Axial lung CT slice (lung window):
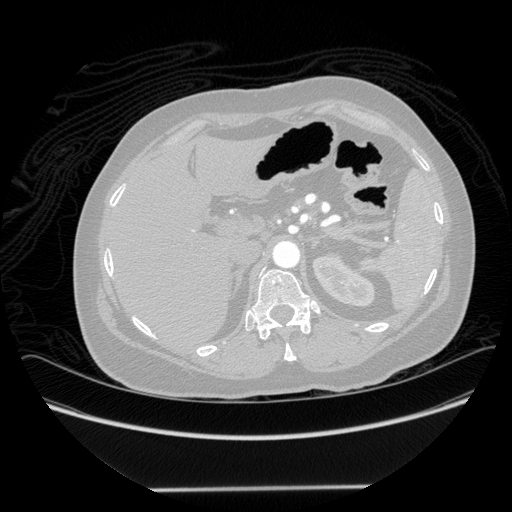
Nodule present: no